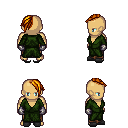
a pixel art fantasy rpg character, male body template, human, tanned skin, green robe, robe skirt, dark blonde long mohawk hairstyle, metal gloves, gray slippers, four views (front, back, left, right), 2x2 character sprite sheet, small pixel art, hard edges, no anti-aliasing